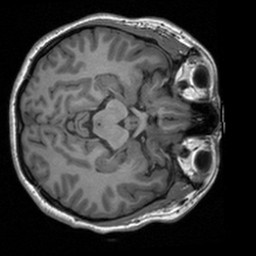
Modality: T1w
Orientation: axial
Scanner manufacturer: siemens
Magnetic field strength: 3 T
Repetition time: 1.9 s
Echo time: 0.00226 s